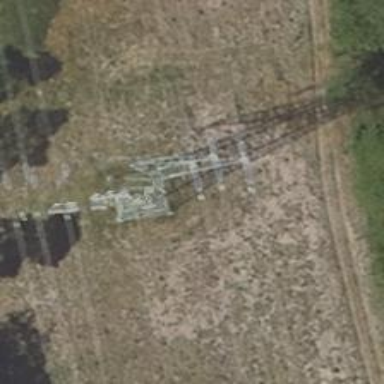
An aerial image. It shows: Power tower.